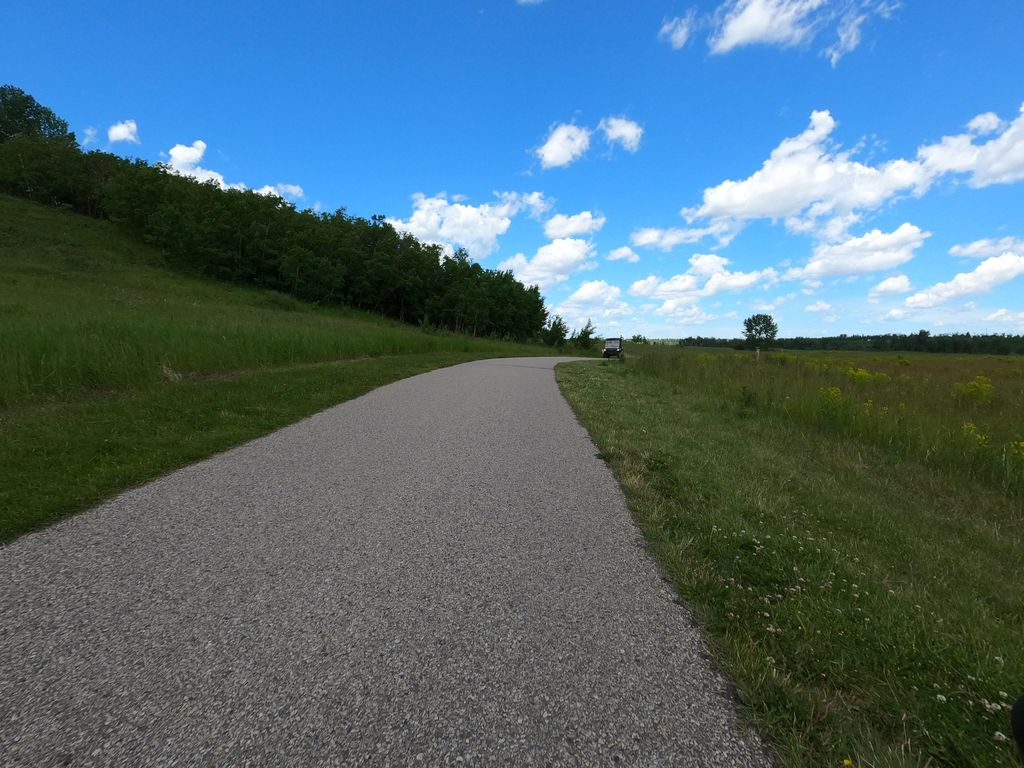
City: calgary